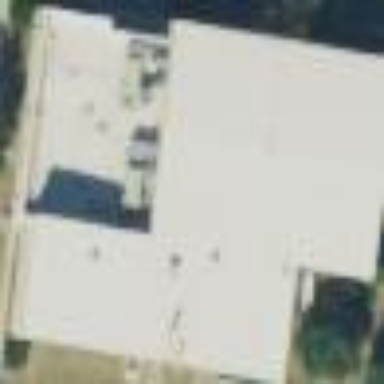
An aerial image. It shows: Building used as fitness center.